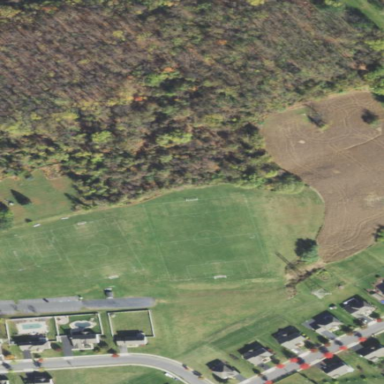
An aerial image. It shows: Soccer field in the park with ground surface.